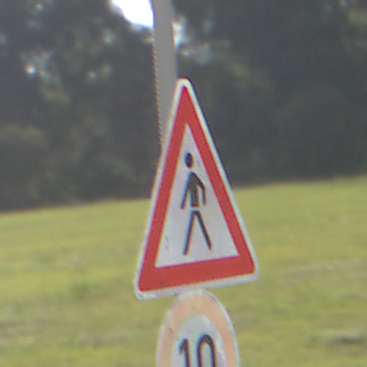
Verkehrszeichen: FussgaengerRechts
Zusatzzeichen unten: Geschwindigkeit10
Umgebung: Outdoor, Nature
Tageszeit: MorningAfternoon
Wetter: PartlyCloudy
Licht: Natural
Jahreszeit: NotSpecified
Kontrast: HighContrast